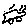
Label: car